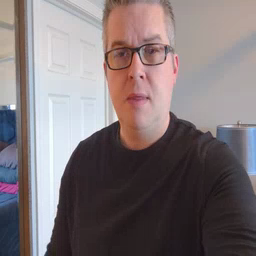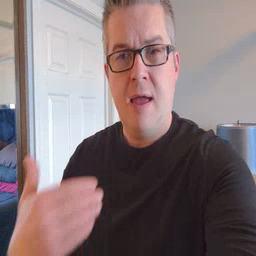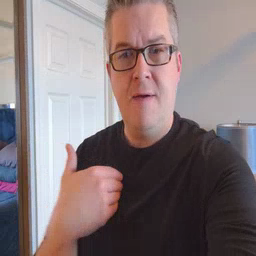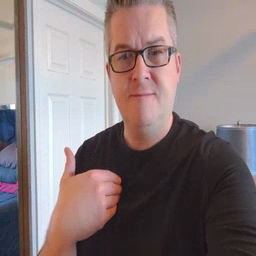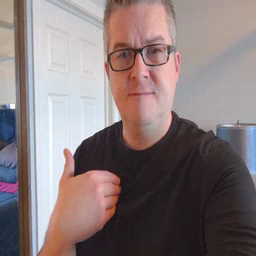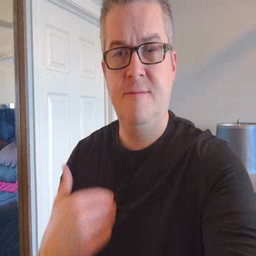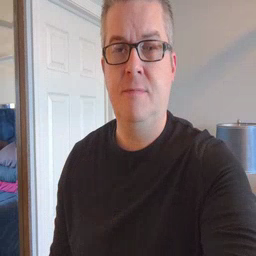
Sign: have